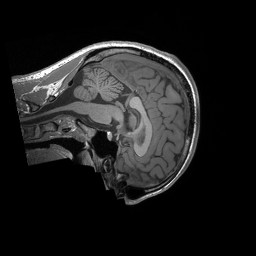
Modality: T1w
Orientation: sagittal
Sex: male
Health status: ill
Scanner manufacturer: siemens
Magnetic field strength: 3 T
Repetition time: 1.66 s
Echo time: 0.00254 s